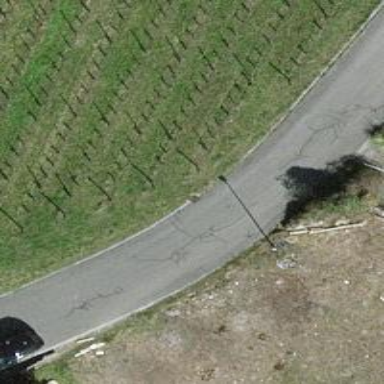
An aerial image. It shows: Residential road with asphalt surface.